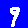
Digit: 9